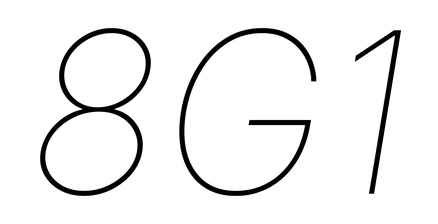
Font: Inter-Italic_Thin_Italic